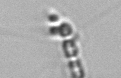
Label: Chaetoceros